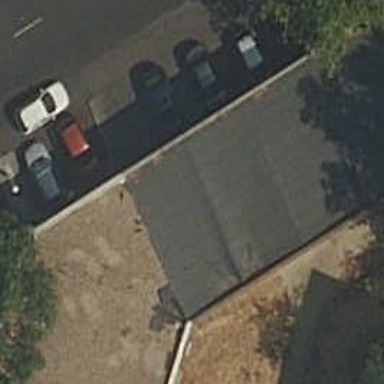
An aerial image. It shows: Car repair shop.